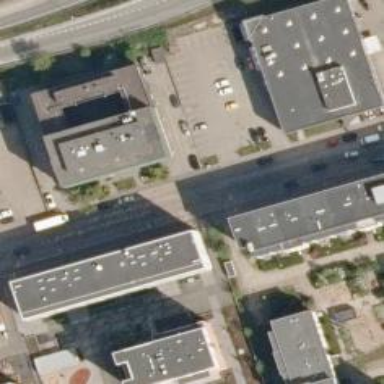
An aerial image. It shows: Building.